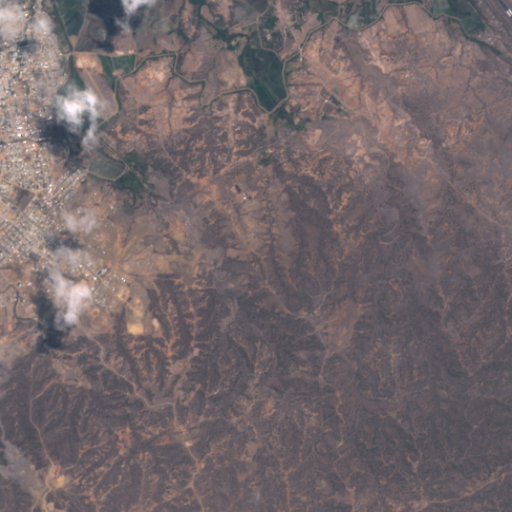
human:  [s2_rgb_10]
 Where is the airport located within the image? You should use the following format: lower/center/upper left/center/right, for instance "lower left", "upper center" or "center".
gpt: The airport is located in the upper right of the image.
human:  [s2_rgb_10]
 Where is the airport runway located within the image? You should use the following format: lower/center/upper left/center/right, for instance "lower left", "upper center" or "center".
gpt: The airport runway is located in the upper right of the image.
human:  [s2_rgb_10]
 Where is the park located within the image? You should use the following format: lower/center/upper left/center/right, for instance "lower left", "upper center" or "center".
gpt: The park is located in the upper left of the image.
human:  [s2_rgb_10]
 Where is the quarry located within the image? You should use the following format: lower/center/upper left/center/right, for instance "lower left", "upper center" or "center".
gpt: There is no quarry in the image.